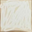
Piece: xx